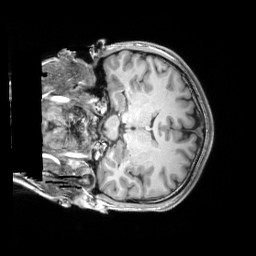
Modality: T1w
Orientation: coronal
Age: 22
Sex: male
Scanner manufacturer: siemens
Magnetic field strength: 3 T
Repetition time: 2.53 s
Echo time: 0.00326 s